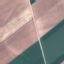
Land use / land cover class: AnnualCrop